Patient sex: M
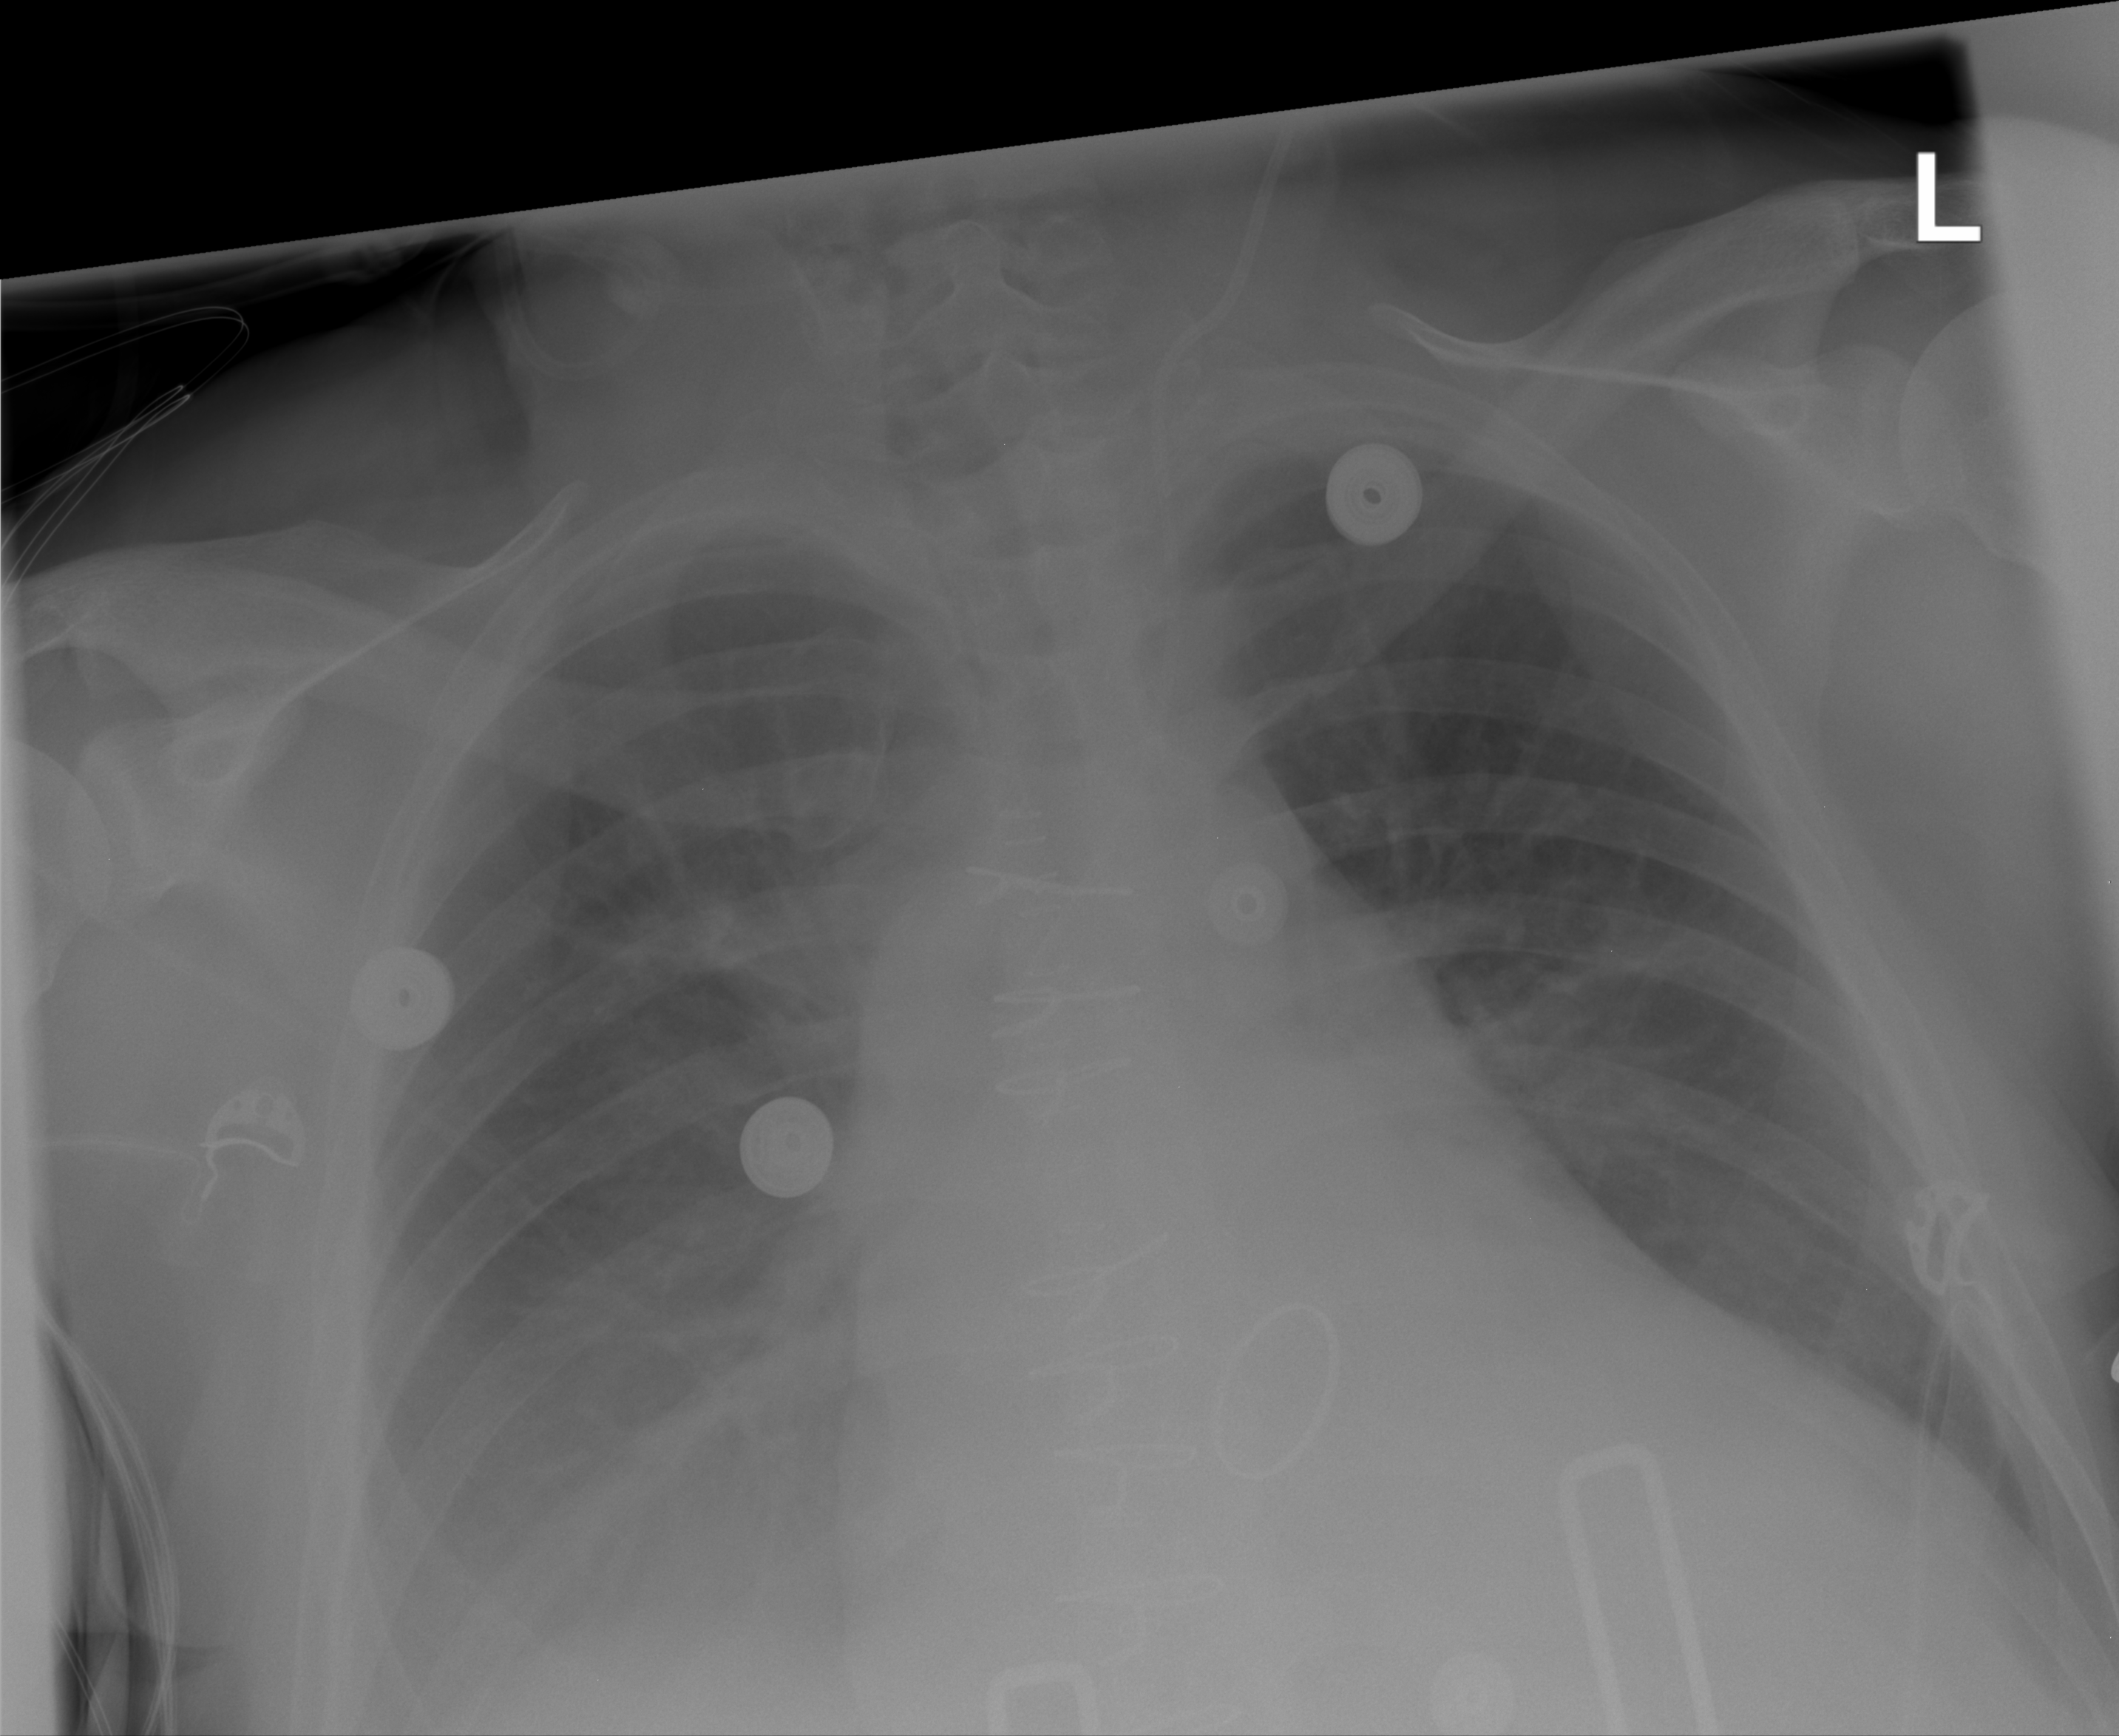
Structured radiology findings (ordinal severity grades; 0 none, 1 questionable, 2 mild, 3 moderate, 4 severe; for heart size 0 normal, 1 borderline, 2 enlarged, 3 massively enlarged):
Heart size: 2
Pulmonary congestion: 2
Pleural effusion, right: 2
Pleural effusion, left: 0
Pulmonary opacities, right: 0
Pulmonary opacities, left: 0
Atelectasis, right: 2
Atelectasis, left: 0